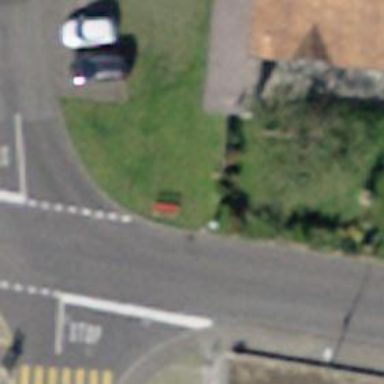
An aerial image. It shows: Bench.